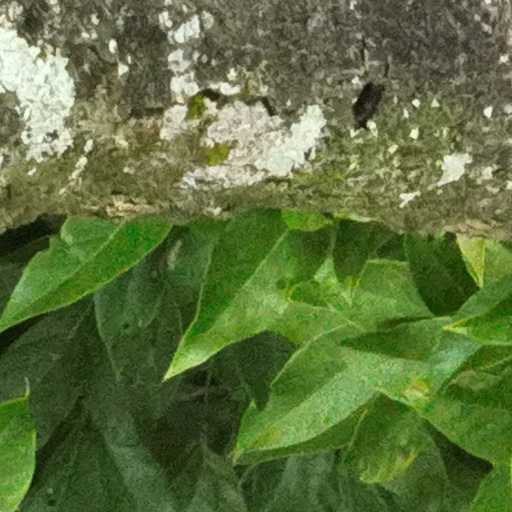
Species: Beilschmiedia tovarensis
GBIF accepted scientific name: Beilschmiedia tovarensis
Crown area (m\u00b2): 27.328